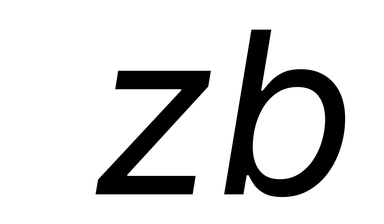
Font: Inter-Italic_Italic